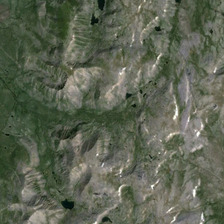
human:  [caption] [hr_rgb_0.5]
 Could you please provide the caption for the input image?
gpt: some green vegetation is planted on the hill .

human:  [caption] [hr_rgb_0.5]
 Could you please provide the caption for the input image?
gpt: the mountain is very gentle and smooth .

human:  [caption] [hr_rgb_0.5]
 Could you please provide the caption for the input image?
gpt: some green vegetation is planted on the hill .

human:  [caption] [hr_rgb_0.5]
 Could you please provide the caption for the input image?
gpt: the mountain is very gentle and smooth .

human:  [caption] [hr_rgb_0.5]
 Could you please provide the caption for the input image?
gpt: the mountain is very gentle and smooth .